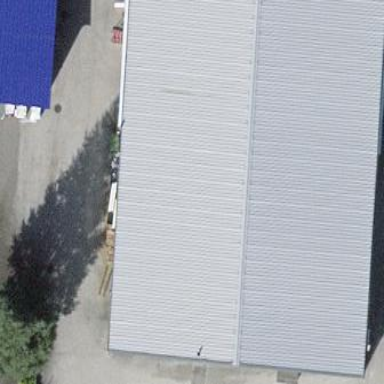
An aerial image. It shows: Industrial building.